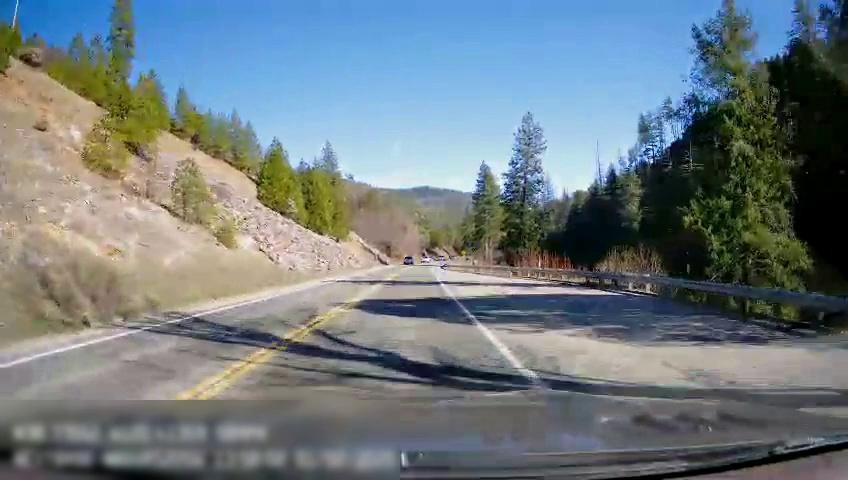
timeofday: Day
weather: Sunny
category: Drivable Space
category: Drivable Space
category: Vehicles | SUV
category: Lanes | Opposite Lane
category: Lanes | Current Lane
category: Lanes | Opposite Lane
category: Lanes | Current Lane